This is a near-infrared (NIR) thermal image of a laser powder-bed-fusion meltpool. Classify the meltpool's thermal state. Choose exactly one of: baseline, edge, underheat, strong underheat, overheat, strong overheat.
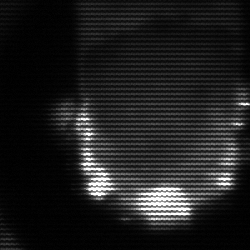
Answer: baseline